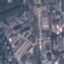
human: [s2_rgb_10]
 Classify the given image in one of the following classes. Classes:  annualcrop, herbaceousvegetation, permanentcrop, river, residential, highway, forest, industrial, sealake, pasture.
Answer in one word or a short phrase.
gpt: Industrial